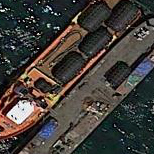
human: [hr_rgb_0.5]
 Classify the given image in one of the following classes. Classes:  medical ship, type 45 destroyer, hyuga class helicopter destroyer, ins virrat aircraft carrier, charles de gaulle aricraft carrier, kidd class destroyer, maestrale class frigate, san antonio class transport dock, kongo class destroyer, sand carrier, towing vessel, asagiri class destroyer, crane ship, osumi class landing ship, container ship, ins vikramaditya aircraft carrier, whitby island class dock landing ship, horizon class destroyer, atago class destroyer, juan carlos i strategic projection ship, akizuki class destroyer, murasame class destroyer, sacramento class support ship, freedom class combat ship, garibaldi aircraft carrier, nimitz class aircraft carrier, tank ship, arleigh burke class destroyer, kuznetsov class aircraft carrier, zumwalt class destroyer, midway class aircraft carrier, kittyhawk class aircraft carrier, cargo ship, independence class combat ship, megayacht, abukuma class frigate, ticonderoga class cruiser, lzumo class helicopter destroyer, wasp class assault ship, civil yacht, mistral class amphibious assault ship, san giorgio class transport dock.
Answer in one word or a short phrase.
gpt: Cargo ship